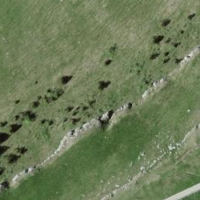
EUNIS habitat code: 23
Species observed at this site:
Adenostyles alliariae
Allium victorialis
Campanula glomerata
Androsace lactea
Plantago media
Falco tinnunculus
Phyteuma orbiculare